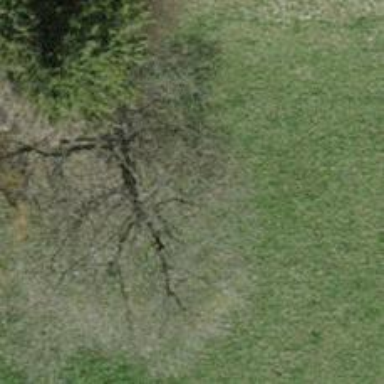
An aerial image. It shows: Single tag "natural: tree."